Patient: sex F, age 62
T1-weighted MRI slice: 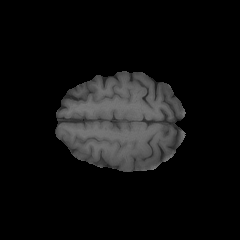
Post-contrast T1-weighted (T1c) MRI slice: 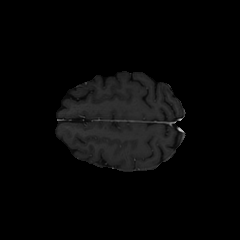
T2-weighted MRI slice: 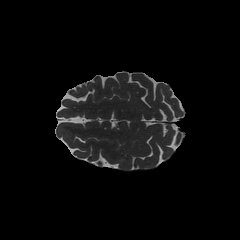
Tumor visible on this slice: no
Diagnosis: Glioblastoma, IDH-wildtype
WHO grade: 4